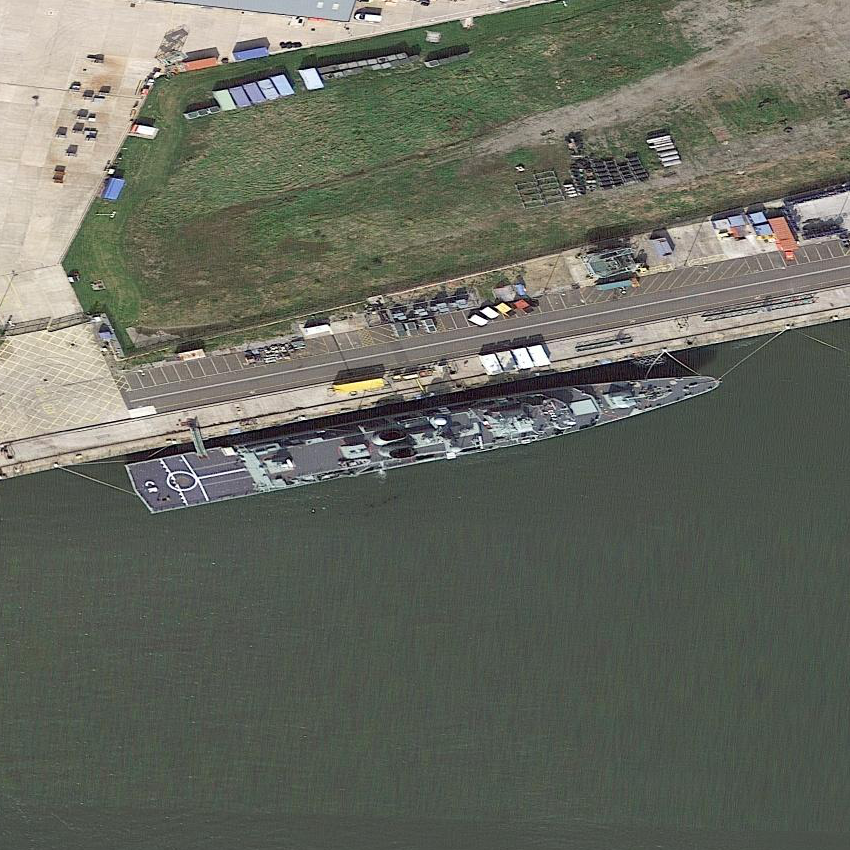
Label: cruiser